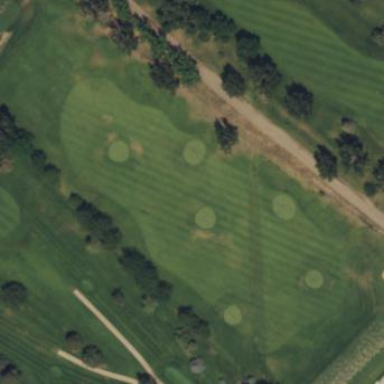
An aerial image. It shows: Grassy area used as driving range for golf.